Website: apple
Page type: customer-info-address
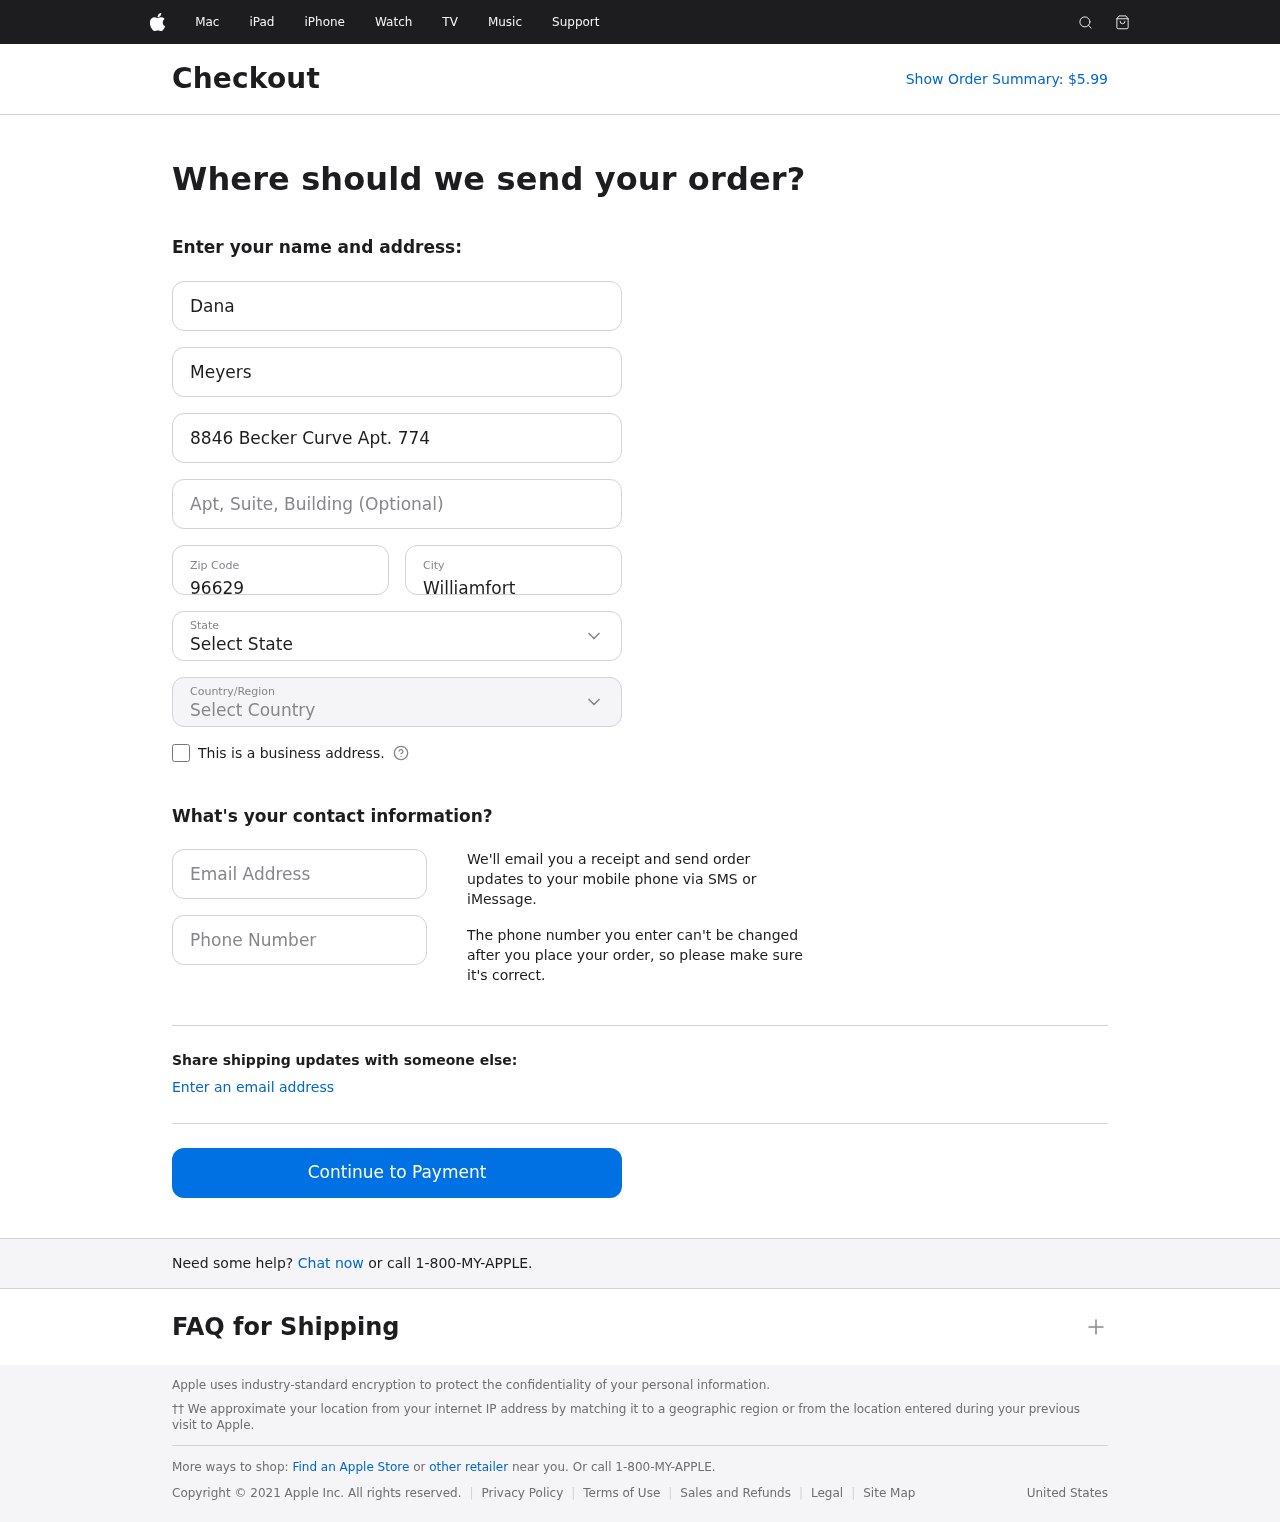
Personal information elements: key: PII_CITY
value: Williamfort
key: PII_COUNTRY
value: United States
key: PII_EMAIL
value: dana.meyers@yahoo.com
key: PII_FIRSTNAME
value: Dana
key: PII_LASTNAME
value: Meyers
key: PII_PHONE
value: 4977227420
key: PII_POSTCODE
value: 96629
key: PII_STATE
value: Florida
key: PII_STREET
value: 8846 Becker Curve Apt. 774
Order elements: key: ORDER_TOTAL
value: Show Order Summary: $5.99